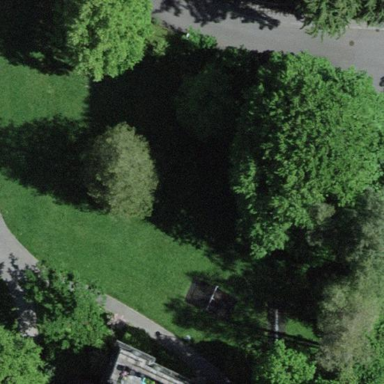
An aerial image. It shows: Lovely park for leisure and relaxation.